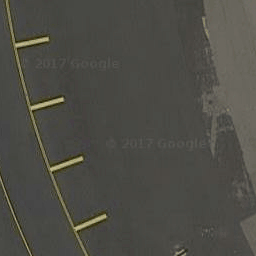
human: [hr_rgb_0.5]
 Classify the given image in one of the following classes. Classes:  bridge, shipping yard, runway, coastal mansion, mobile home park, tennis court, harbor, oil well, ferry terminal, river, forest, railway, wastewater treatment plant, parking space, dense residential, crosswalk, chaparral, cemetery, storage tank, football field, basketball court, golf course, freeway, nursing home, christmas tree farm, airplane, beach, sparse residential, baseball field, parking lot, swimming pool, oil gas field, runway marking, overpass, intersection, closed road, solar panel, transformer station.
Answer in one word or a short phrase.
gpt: runway marking